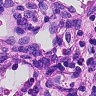
Metastatic tissue present: no